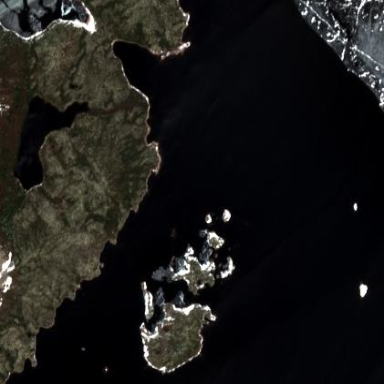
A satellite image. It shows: Image showing island.